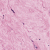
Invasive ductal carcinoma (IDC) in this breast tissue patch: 0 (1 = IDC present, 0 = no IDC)